Chest X-ray:
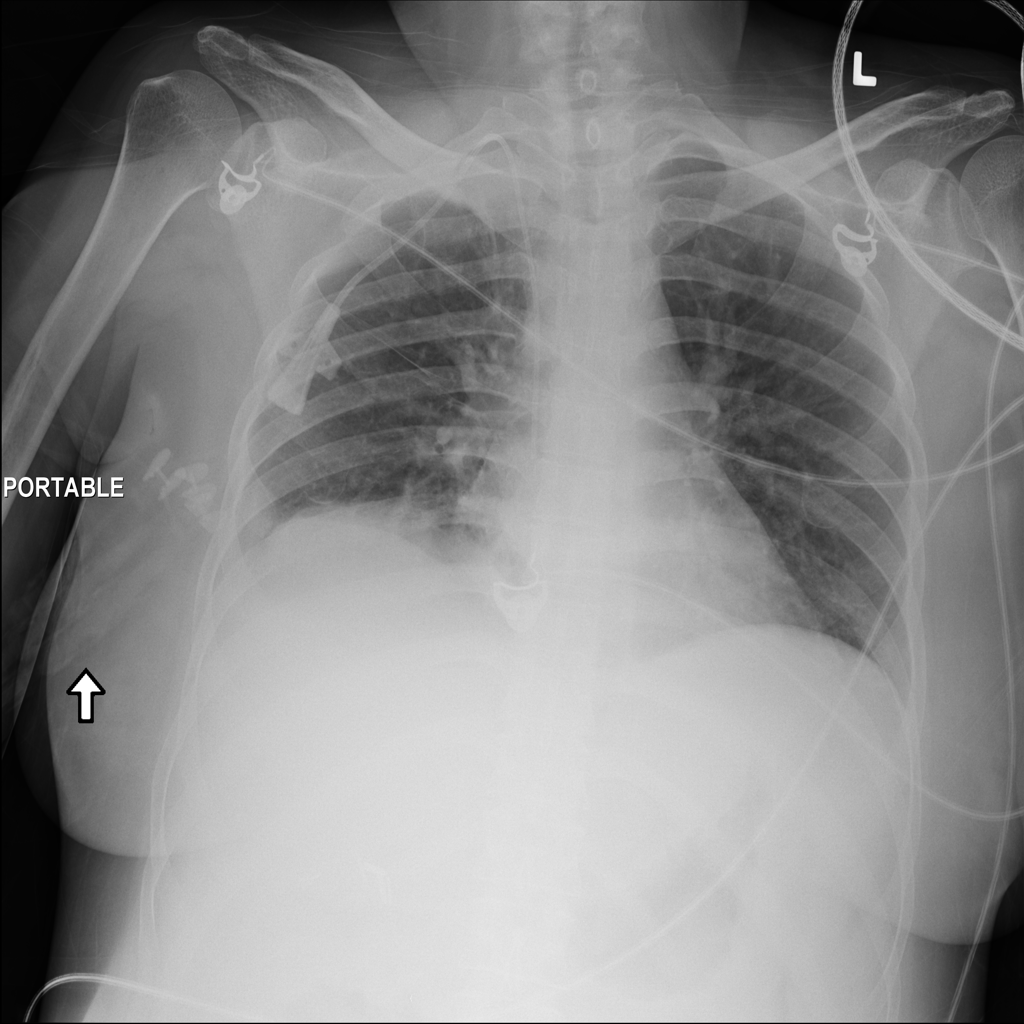
Findings: Consolidation, Effusion
No abnormal finding: no